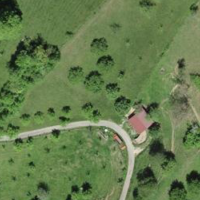
EUNIS habitat code: 52
Species observed at this site:
Rhamnus cathartica